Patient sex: F
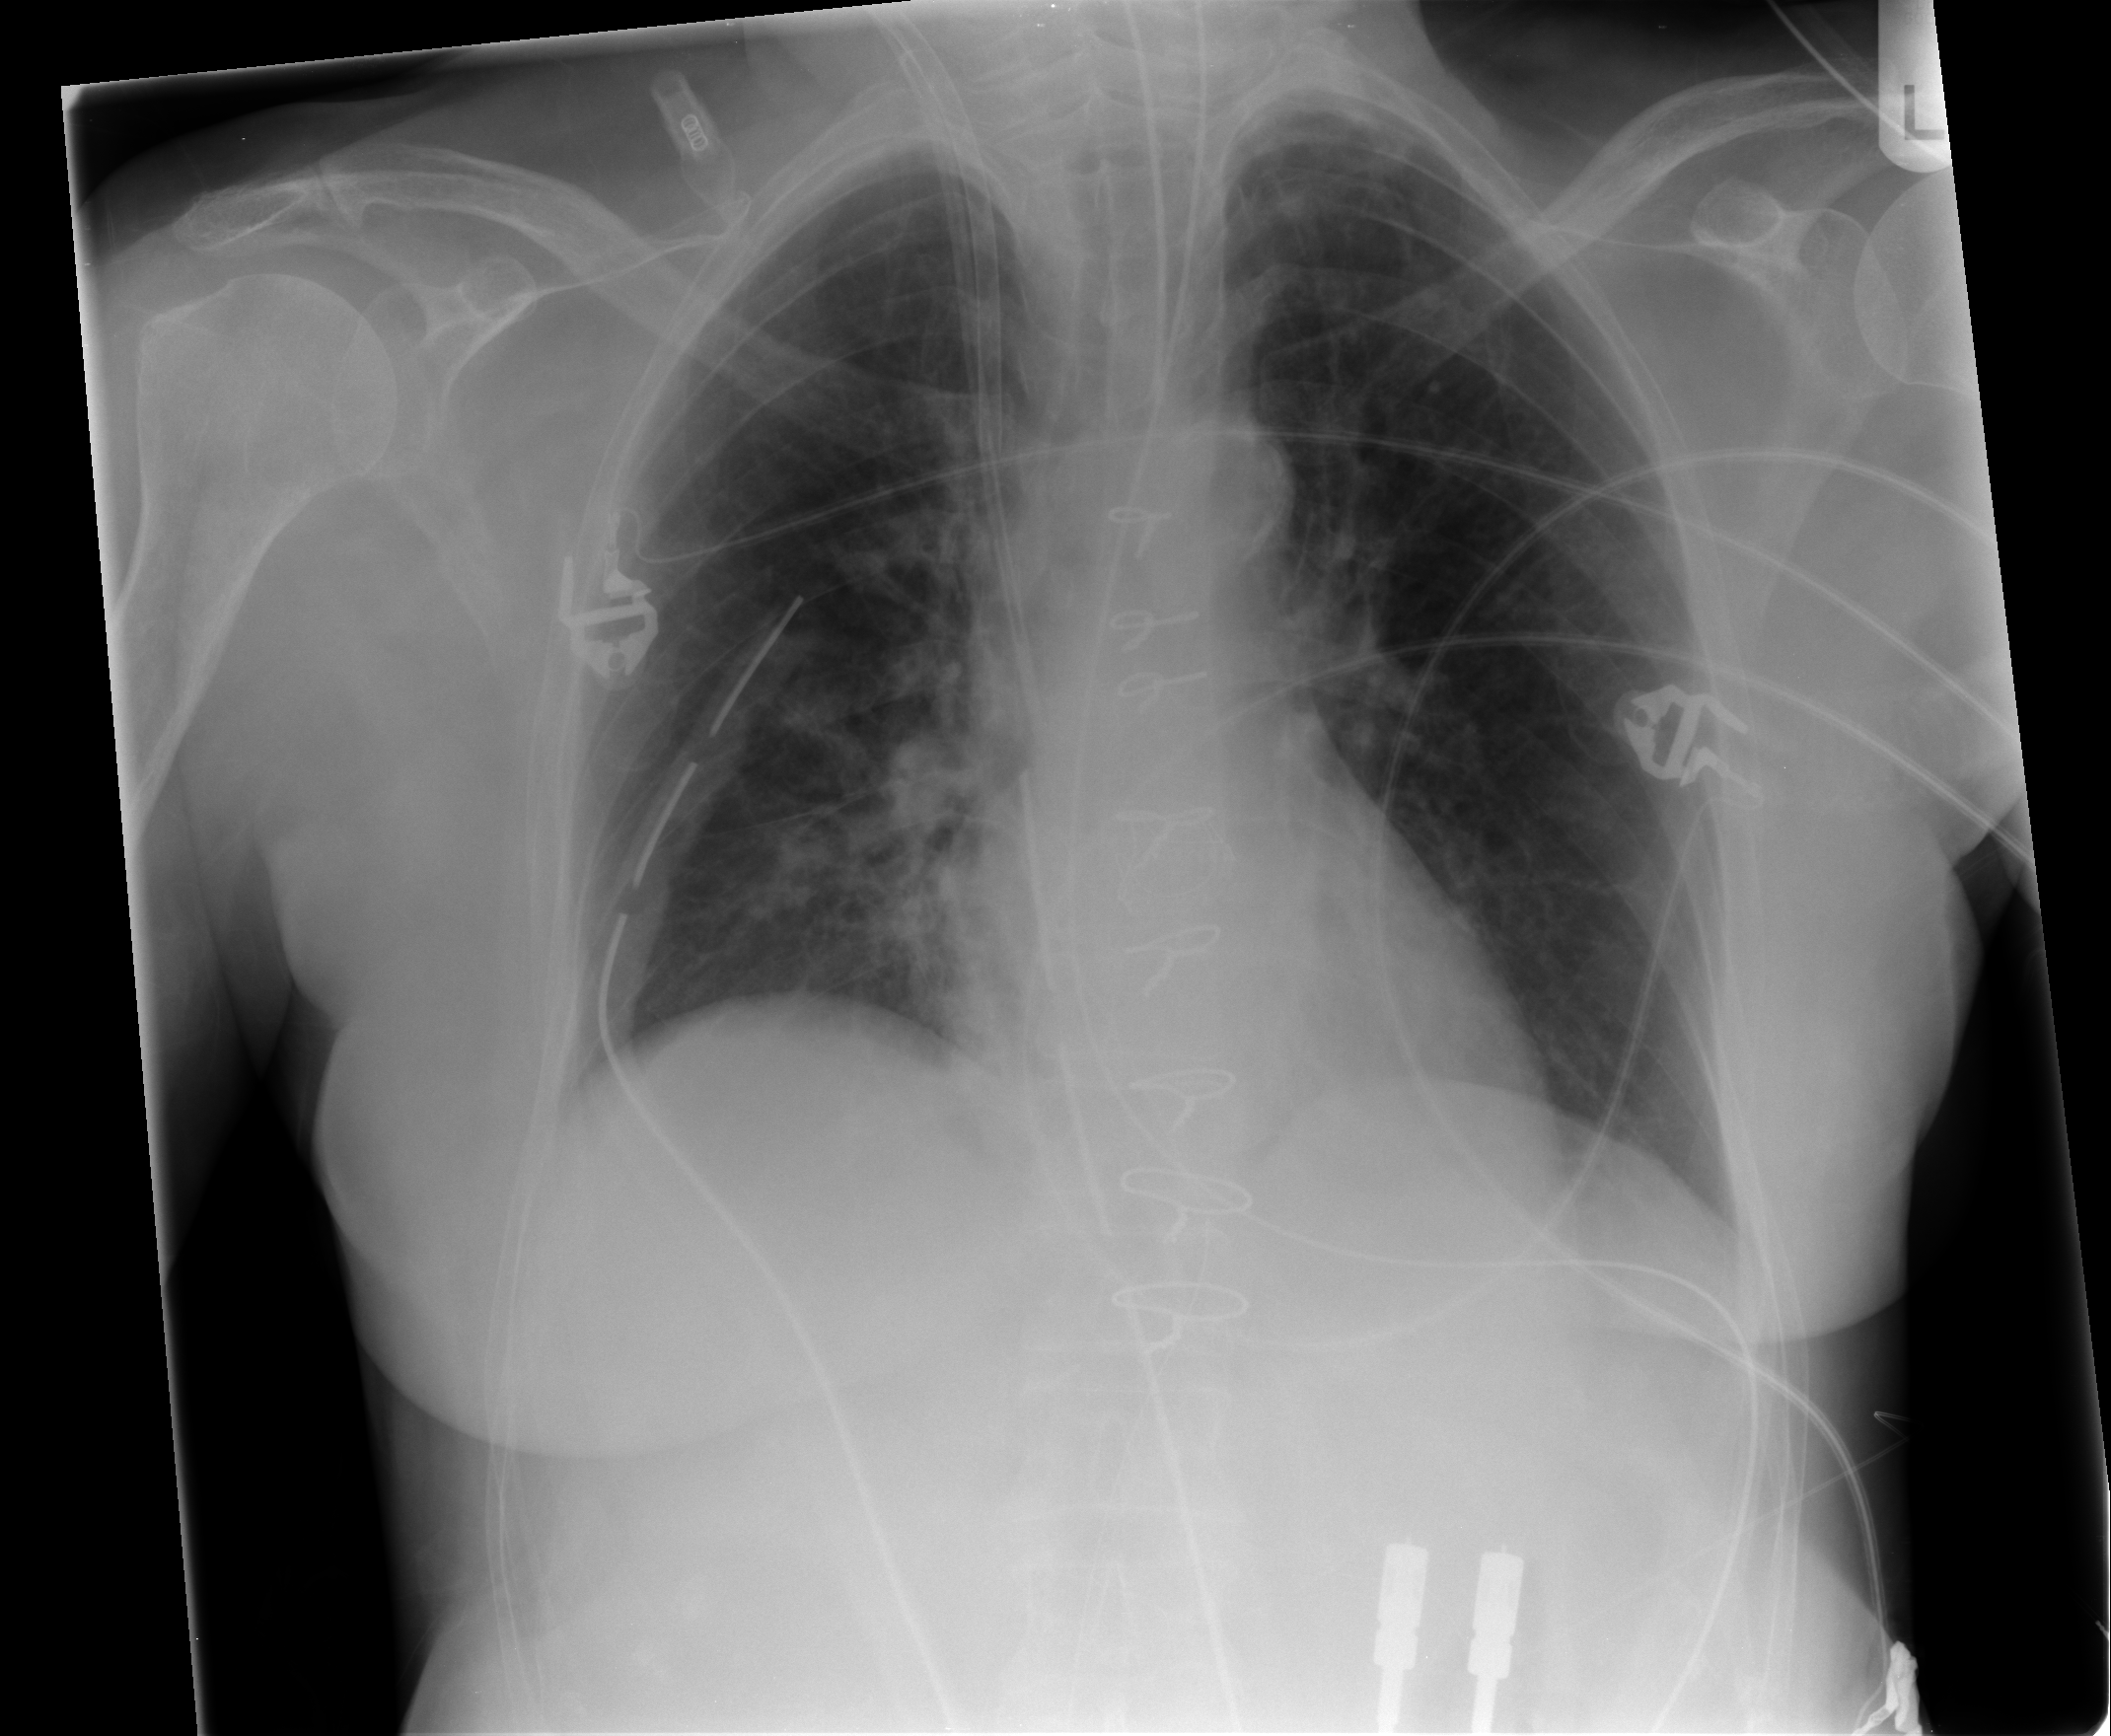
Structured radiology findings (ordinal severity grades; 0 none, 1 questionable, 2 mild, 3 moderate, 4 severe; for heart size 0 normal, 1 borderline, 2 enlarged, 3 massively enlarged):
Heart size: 0
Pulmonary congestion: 0
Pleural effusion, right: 0
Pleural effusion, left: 0
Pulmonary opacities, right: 0
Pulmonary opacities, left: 0
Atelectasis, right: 1
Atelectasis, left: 0